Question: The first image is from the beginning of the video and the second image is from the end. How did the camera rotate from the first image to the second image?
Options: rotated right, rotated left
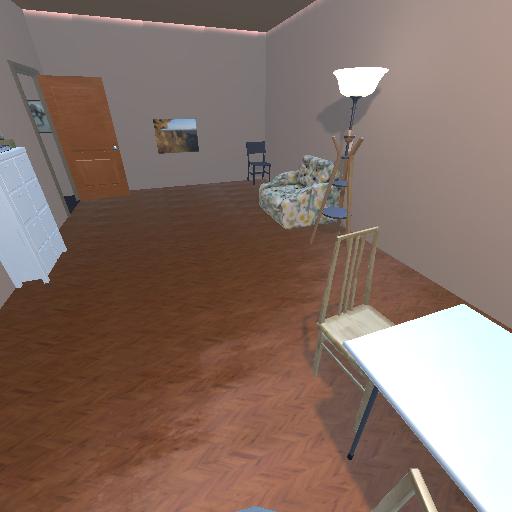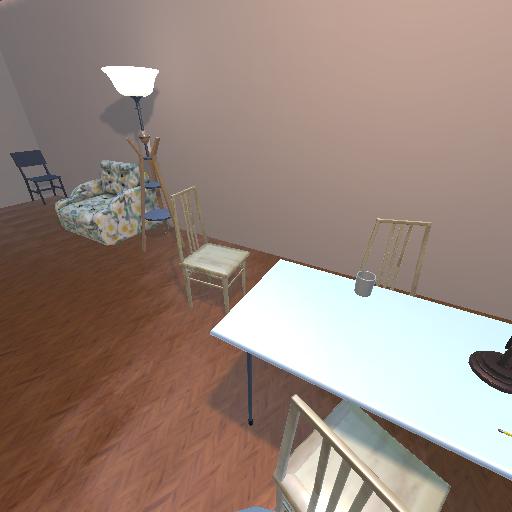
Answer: rotated right